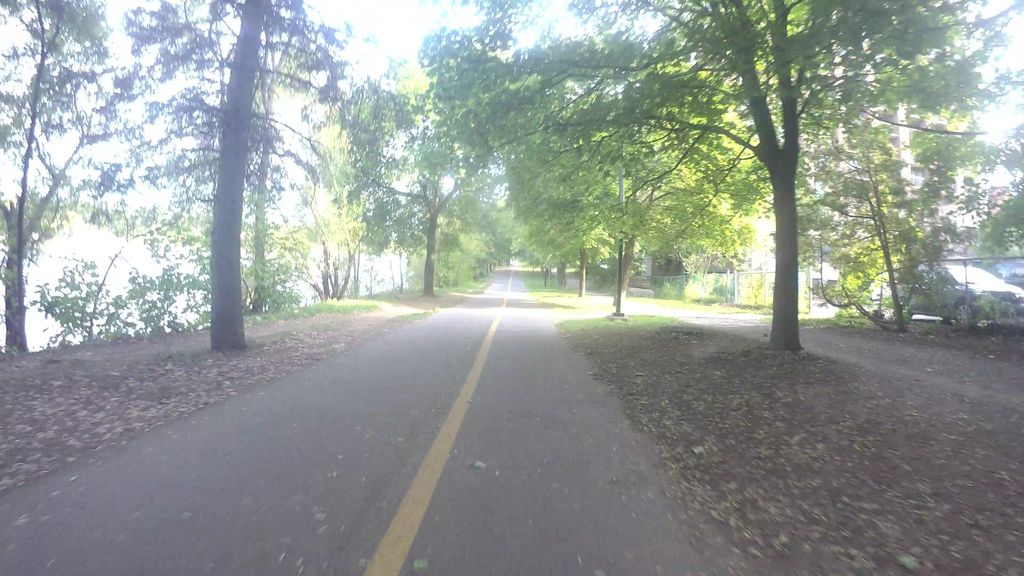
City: montreal